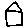
Label: house